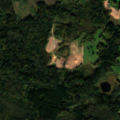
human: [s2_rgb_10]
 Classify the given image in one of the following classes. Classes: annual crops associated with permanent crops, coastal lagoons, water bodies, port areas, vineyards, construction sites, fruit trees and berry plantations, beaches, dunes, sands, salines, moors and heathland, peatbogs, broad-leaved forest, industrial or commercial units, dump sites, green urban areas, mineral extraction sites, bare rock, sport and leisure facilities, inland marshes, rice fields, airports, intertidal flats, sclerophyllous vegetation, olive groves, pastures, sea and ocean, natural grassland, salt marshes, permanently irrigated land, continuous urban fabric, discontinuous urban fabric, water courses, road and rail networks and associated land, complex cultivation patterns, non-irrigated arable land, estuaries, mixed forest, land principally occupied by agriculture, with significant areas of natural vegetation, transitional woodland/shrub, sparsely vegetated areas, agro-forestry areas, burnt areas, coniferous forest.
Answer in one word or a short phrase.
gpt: land principally occupied by agriculture, with significant areas of natural vegetation, broad-leaved forest, mixed forest